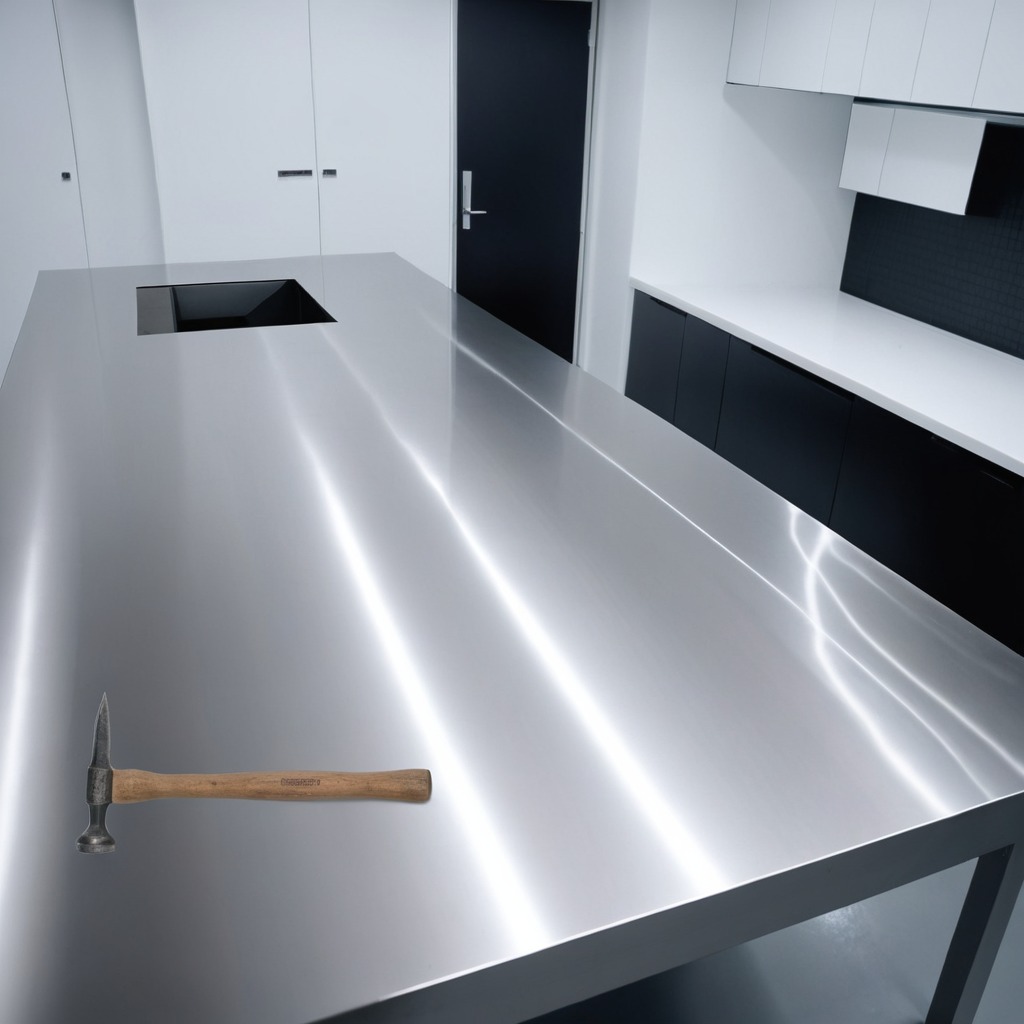
A hammer is lying on the stainless steel table in a high-end prototyping lab.